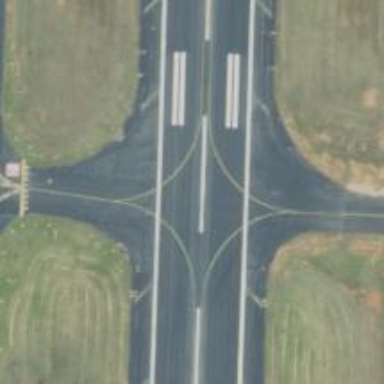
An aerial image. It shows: Image of taxiway at airport.